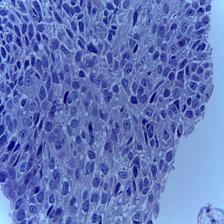
Diagnosis: OSCC